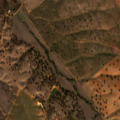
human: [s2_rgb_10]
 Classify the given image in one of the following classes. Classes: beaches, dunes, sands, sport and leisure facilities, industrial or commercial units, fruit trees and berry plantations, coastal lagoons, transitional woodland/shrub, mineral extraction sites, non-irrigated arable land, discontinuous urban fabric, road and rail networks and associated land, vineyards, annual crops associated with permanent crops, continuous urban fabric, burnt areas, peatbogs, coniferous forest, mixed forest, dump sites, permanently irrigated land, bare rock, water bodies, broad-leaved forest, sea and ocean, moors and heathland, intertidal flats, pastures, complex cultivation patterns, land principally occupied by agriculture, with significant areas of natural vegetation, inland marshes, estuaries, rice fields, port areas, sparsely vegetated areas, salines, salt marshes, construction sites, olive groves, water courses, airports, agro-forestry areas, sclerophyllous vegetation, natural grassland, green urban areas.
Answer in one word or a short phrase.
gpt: non-irrigated arable land, permanently irrigated land, olive groves, pastures, agro-forestry areas, coniferous forest, transitional woodland/shrub